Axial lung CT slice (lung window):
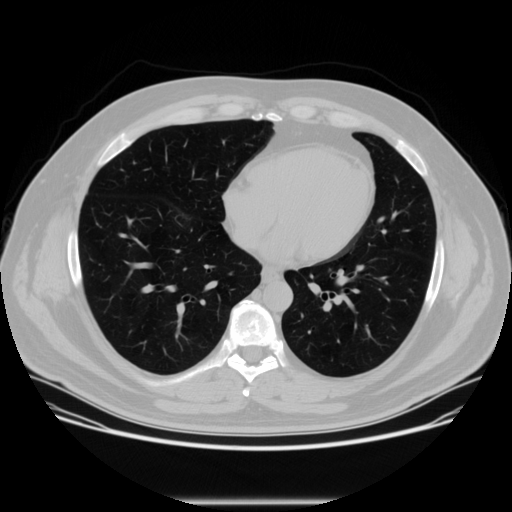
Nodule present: no